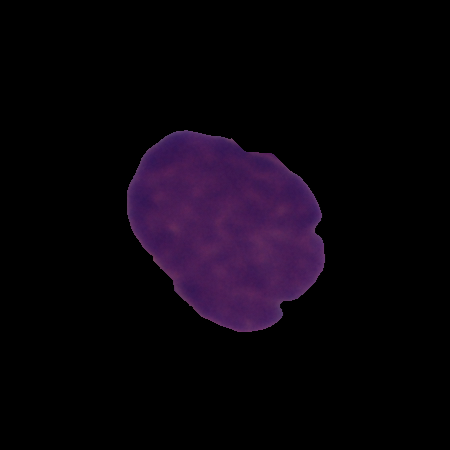
Label: cancer